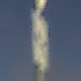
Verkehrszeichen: VerlaufVorfahrtsstrasse6
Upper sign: Vorfahrtsstrasse
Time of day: SunriseSunset
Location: Outdoor (Nature)
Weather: PartlyCloudy
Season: NotSpecified
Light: Natural